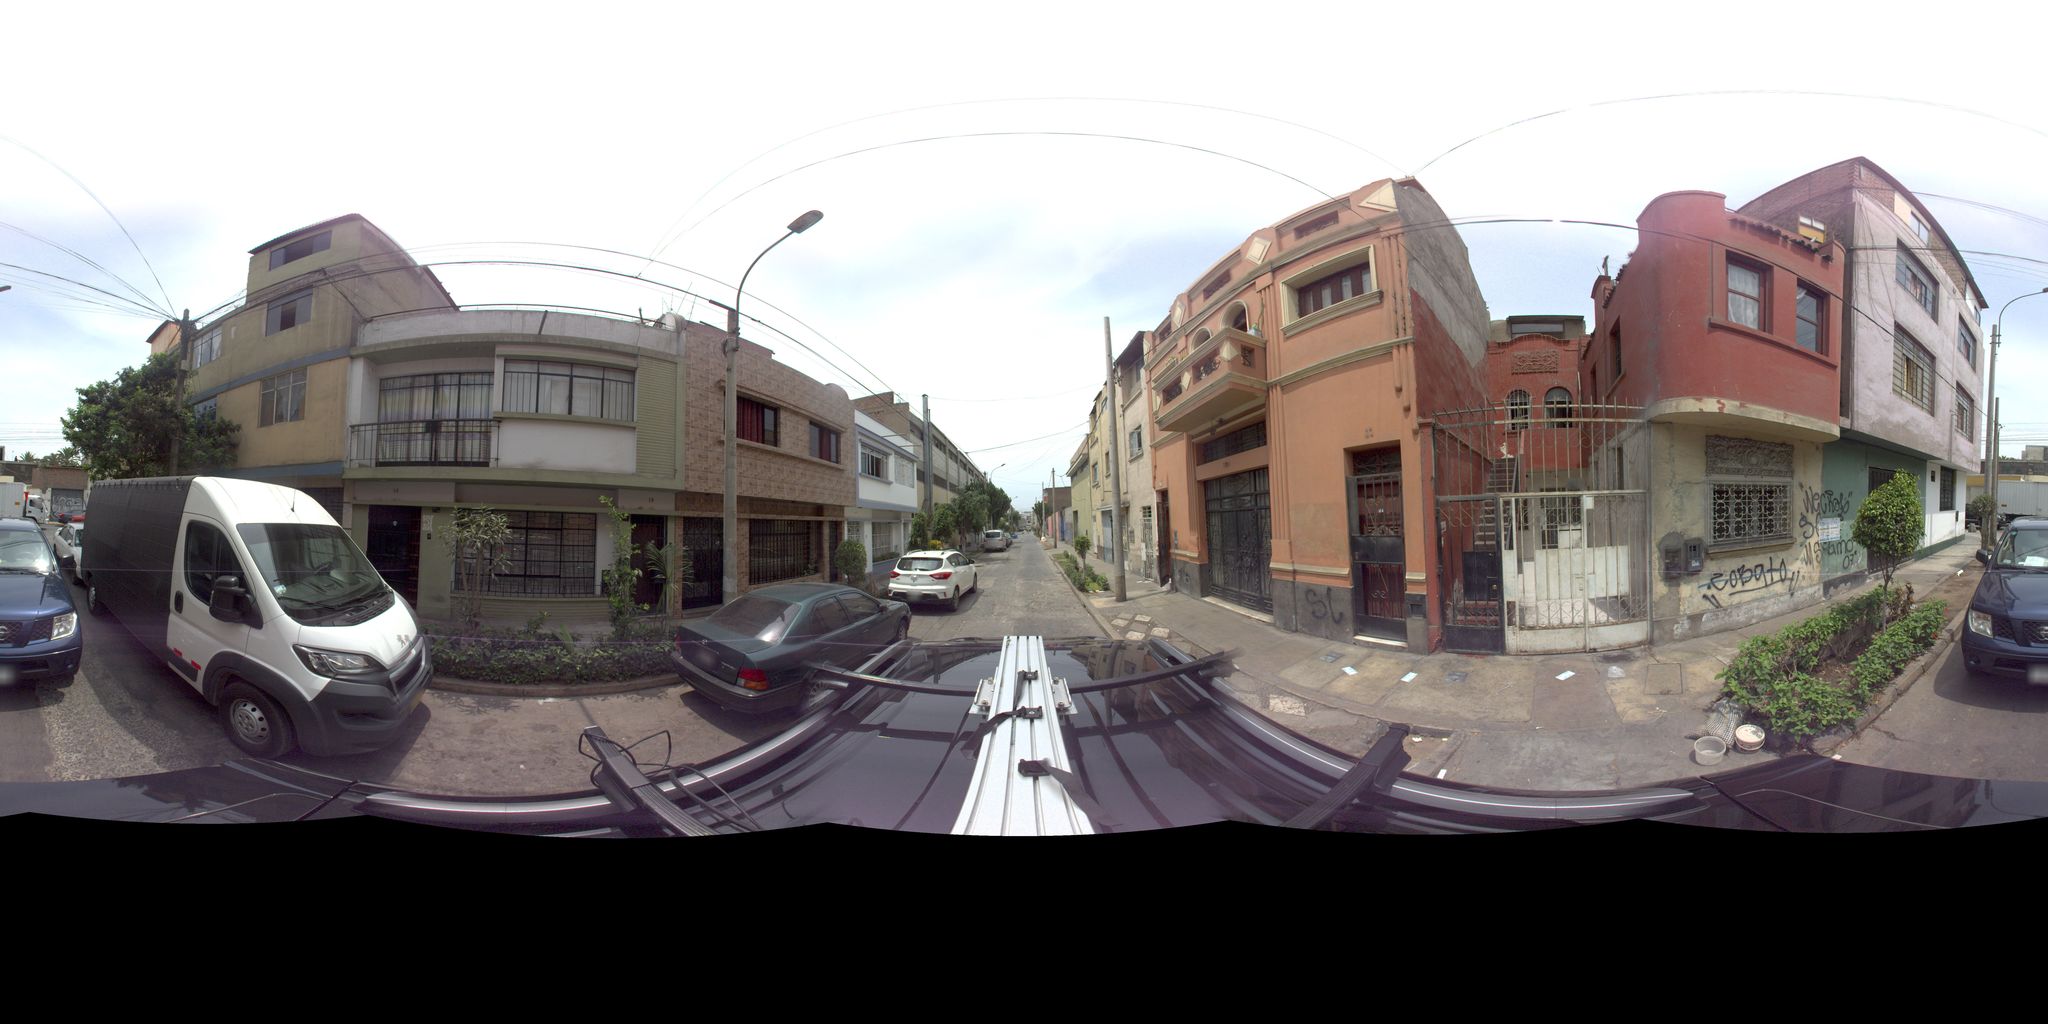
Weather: clear
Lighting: day
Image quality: good
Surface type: driving surface
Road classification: residential
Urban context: urban centre
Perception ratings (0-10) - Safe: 3, Lively: 8.32, Beautiful: 6.85, Boring: 2.08, Depressing: 1.4, Wealthy: 4.51